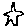
Label: star